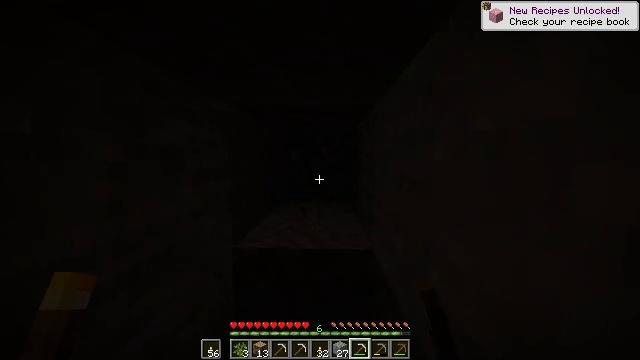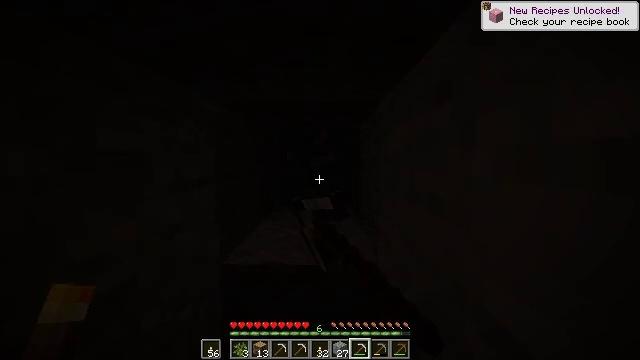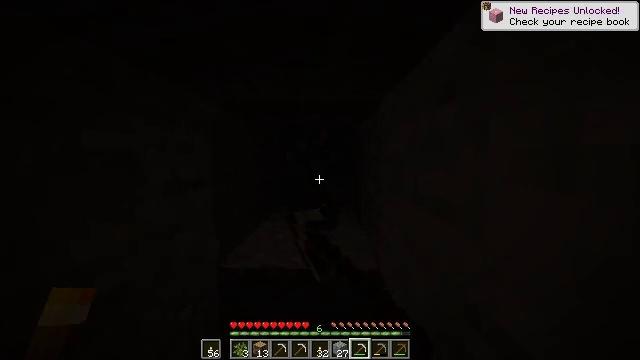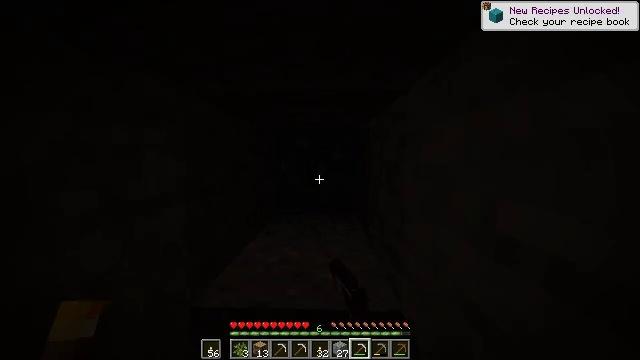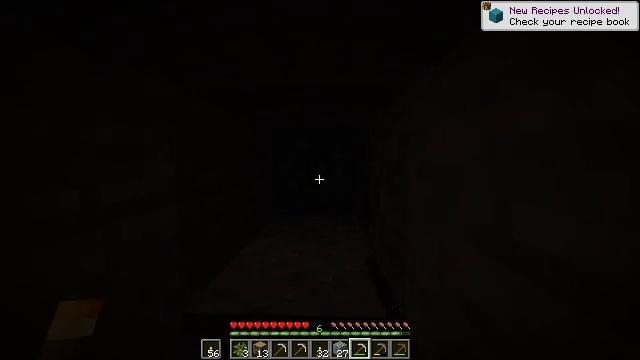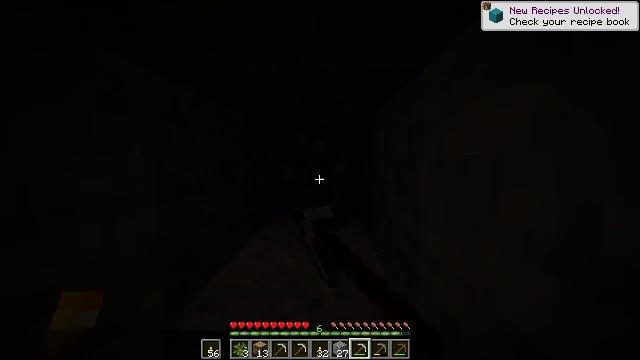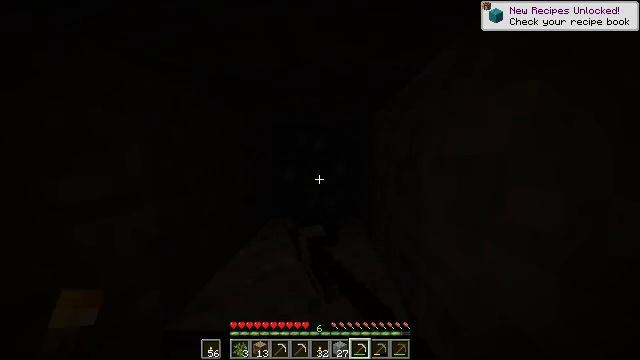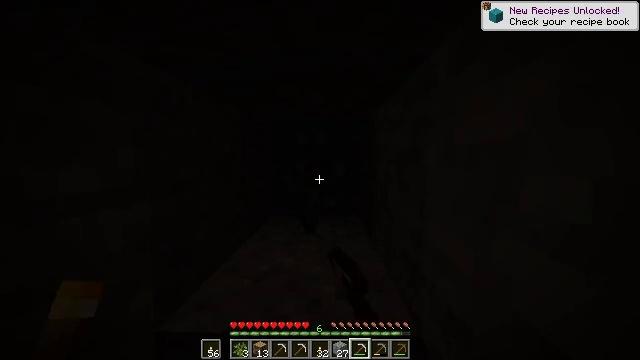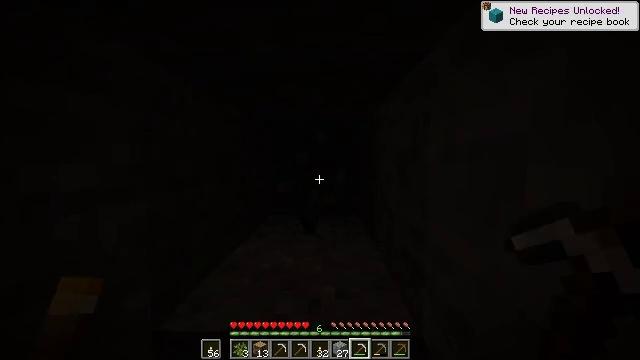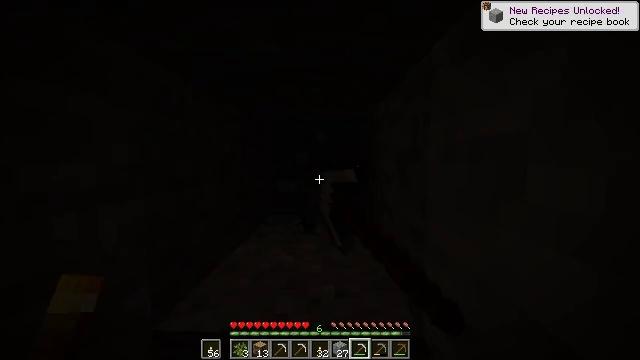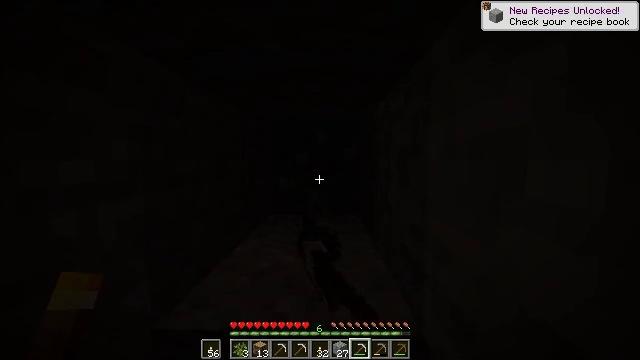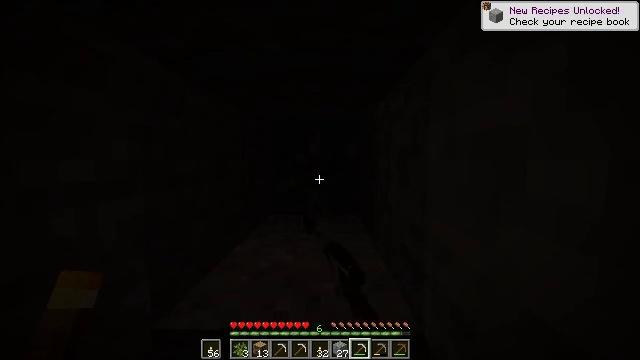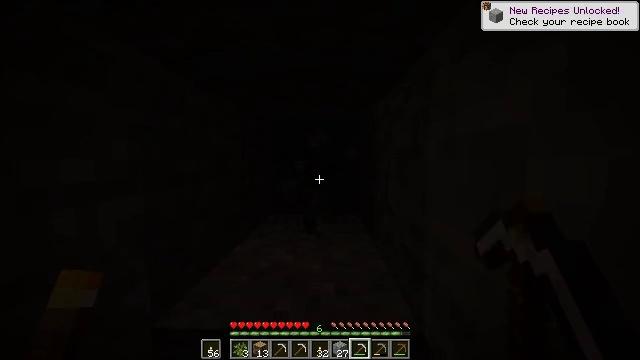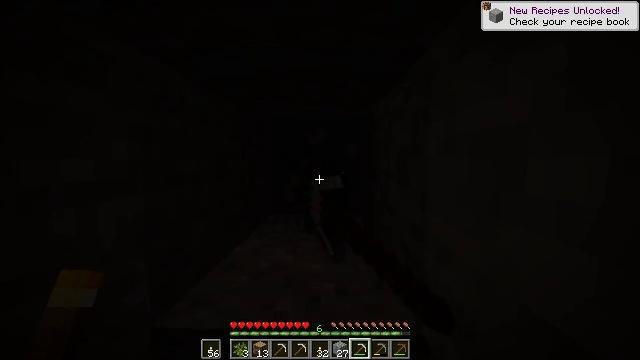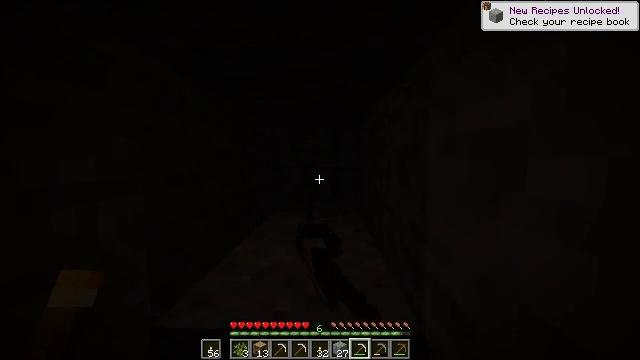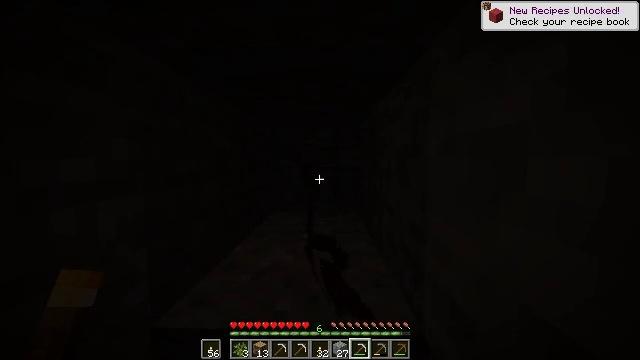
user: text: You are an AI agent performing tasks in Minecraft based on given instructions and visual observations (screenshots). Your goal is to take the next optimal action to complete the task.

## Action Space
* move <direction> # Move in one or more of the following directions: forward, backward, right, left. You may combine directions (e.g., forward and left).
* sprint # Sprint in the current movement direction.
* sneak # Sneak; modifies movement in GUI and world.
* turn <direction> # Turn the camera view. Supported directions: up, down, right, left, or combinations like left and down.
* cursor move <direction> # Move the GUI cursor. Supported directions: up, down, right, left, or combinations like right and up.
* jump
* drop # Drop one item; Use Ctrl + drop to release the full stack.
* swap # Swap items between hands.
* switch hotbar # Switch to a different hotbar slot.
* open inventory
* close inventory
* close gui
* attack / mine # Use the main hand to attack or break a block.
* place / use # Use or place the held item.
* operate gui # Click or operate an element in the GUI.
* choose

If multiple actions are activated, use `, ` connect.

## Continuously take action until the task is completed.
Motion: motion action
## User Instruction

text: Break the gravel block.
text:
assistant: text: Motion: move forward, attack / mine
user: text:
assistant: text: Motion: move forward, attack / mine
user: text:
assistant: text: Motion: move forward, attack / mine
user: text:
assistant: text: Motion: attack / mine
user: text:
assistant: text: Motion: attack / mine
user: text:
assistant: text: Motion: attack / mine
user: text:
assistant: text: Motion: attack / mine
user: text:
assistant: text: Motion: attack / mine
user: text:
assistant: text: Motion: attack / mine
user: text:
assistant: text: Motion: attack / mine
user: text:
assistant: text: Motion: attack / mine
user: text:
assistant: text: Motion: attack / mine
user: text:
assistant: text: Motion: attack / mine
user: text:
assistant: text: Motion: attack / mine
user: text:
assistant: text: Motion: attack / mine
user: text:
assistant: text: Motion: attack / mine
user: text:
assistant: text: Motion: attack / mine
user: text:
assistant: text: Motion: attack / mine
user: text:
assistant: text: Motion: attack / mine
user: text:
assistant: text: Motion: attack / mine
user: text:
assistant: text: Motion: attack / mine
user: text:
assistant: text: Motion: attack / mine
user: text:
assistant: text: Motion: attack / mine
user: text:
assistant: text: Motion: attack / mine
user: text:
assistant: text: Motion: attack / mine
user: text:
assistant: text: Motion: attack / mine
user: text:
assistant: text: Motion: turn down, attack / mine
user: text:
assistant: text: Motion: turn down, attack / mine
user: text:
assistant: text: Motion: turn down, attack / mine
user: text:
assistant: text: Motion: turn down, attack / mine